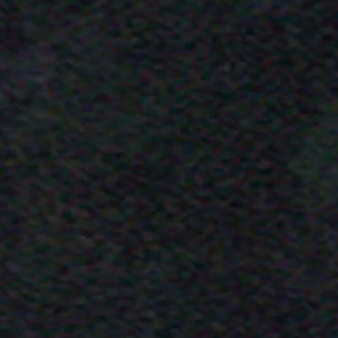
Label: other